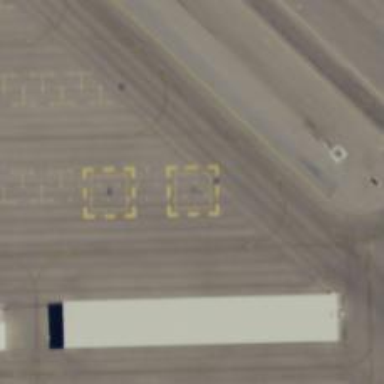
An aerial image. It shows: Image of helipad at airport.